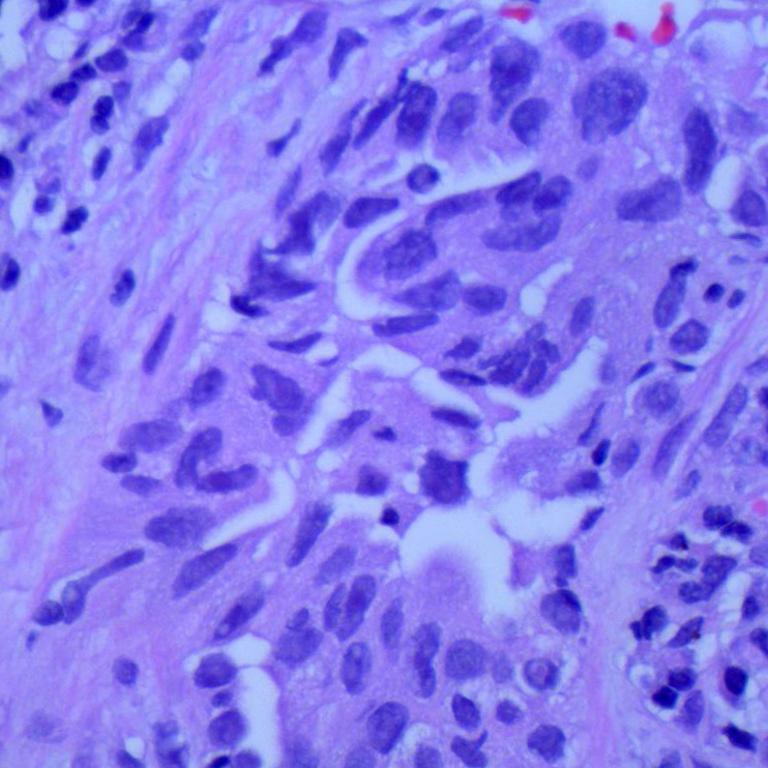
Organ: lung
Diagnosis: adenocarcinomas